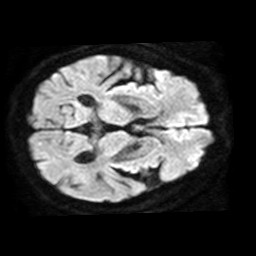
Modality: TRACE
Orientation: axial
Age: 74
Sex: male
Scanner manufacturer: philips
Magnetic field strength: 1.5 T
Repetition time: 4.635 s
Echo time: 0.07843 s